Question: I've noticed while using Google Chrome that if a website such as Facebook, YouTube or Google Docs is inaccessible a certain error page that says "" is served, like the one below.

Is this internal to Chrome or is it part of an offline web app manifest file?
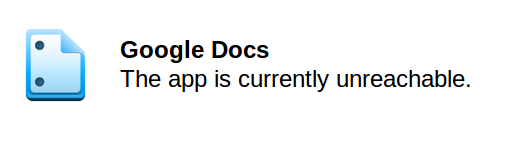
Answer: If Chrome detects that the user is going to a site defined by an and it is unreachable it will display this page.
If the user doesn't have an app installed that uses one of the urls defined in the manifest that you are trying to reach you will see a normal descriptive error about connectivity issues.